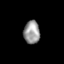
Tissue: skin
Cell type: Epithelial cells
Senescence score: 0.2635
Nuclear area (px): 363
Mean DAPI intensity: 152.532